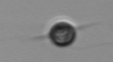
Label: Acanthoica_quattrospina